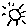
Label: sun